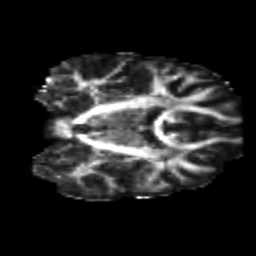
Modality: FA
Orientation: coronal
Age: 23
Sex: female
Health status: healthy
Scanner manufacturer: philips
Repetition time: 7.385 s
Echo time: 0.08599 s